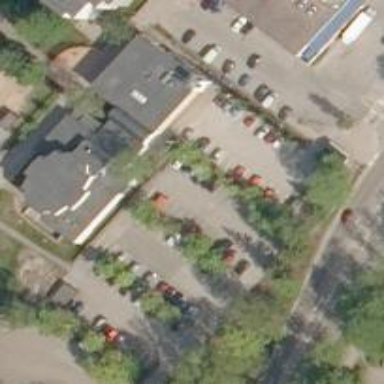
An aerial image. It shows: Part of building.